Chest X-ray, PA view. Patient: 44 years old, sex M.
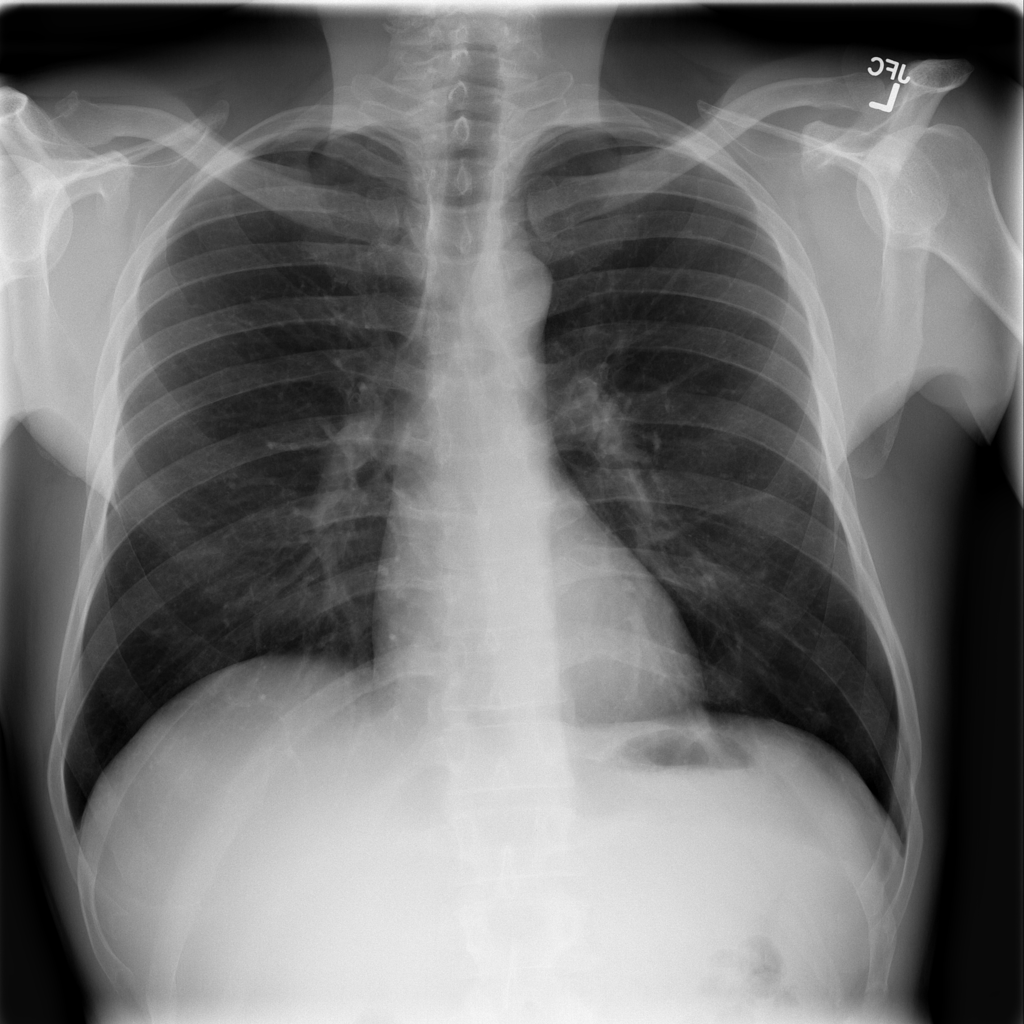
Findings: No Finding